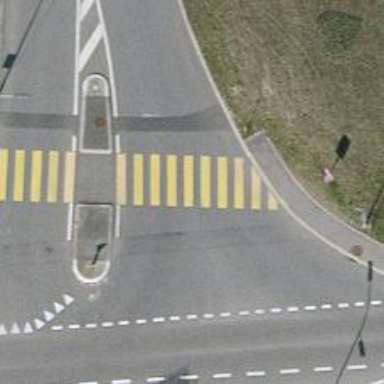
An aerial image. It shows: Marked road crossing.